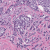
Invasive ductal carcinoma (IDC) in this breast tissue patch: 0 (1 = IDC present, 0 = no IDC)